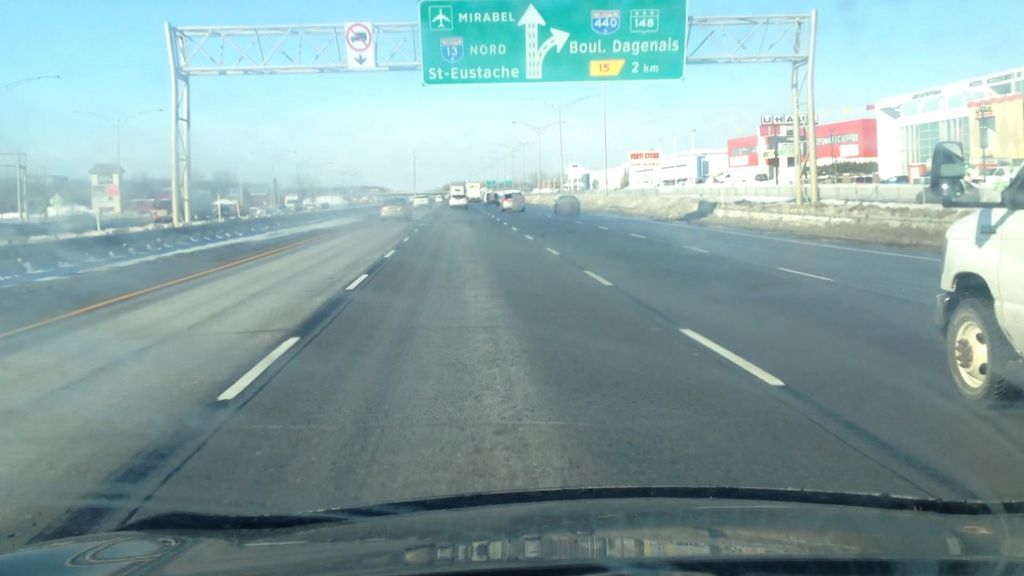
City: montreal